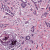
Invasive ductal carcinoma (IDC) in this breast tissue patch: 1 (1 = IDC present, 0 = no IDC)